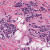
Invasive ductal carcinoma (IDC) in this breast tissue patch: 1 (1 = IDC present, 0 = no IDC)